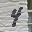
Label: 4